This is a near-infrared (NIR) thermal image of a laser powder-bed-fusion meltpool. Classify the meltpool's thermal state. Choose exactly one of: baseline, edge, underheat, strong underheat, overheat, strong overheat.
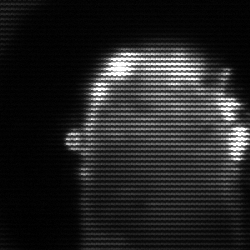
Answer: baseline